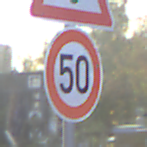
Verkehrszeichen: Geschwindigkeit50
Zusatzzeichen oben: Lichtzeichenanlage
Umgebung: Outdoor, Urban
Tageszeit: MorningAfternoon
Wetter: PartlyCloudy
Licht: Natural
Jahreszeit: NotSpecified
Kontrast: MediumContrast